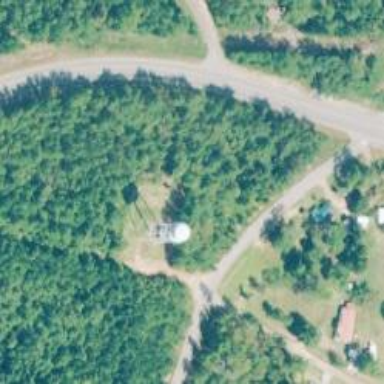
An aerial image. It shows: Water tower that is man-made.